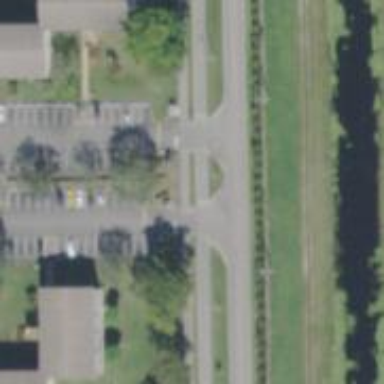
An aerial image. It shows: Crossing on cycleway.